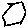
Label: hexagon